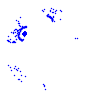
Particle: electron